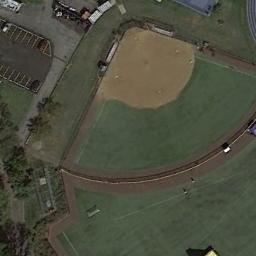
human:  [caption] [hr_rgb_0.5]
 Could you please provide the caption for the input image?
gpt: There are 11 baseball courts in the picture, Four of which are double the others .

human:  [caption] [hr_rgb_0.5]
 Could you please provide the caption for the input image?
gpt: There is a baseball diamonds in the grass next to the parking lot .

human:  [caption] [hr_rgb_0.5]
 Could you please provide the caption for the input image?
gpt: There is a baseball diamond on the open place .

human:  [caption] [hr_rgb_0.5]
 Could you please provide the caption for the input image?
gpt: A baseball diamond on the lawn with some trees and a parking lot beside .

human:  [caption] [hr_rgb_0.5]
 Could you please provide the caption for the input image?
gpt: The Baseball diamond is bounded by roads .